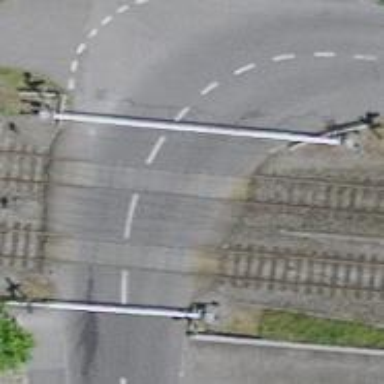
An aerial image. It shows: Level crossing with double half barrier.